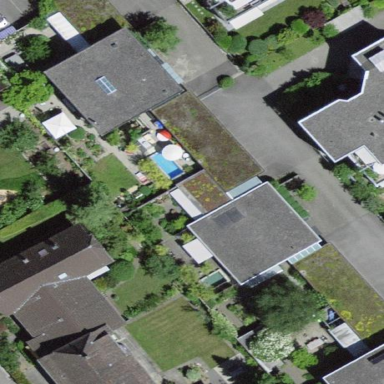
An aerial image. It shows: Flat roof on top of building.